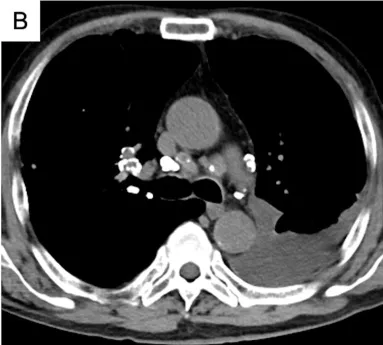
Left-sided pleural effusion and egg-shell calcification of the hilar and mediastinal lymph nodes.
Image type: radiology (ct)